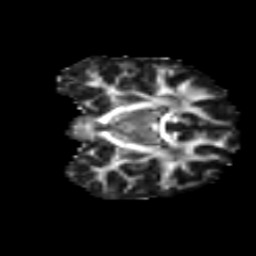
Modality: FA
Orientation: coronal
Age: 15
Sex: male
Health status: ill
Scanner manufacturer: ge
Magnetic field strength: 3 T
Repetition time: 6.752 s
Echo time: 0.079 s